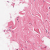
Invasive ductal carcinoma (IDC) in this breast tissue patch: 0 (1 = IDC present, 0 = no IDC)